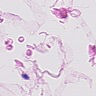
Metastatic tissue present: no